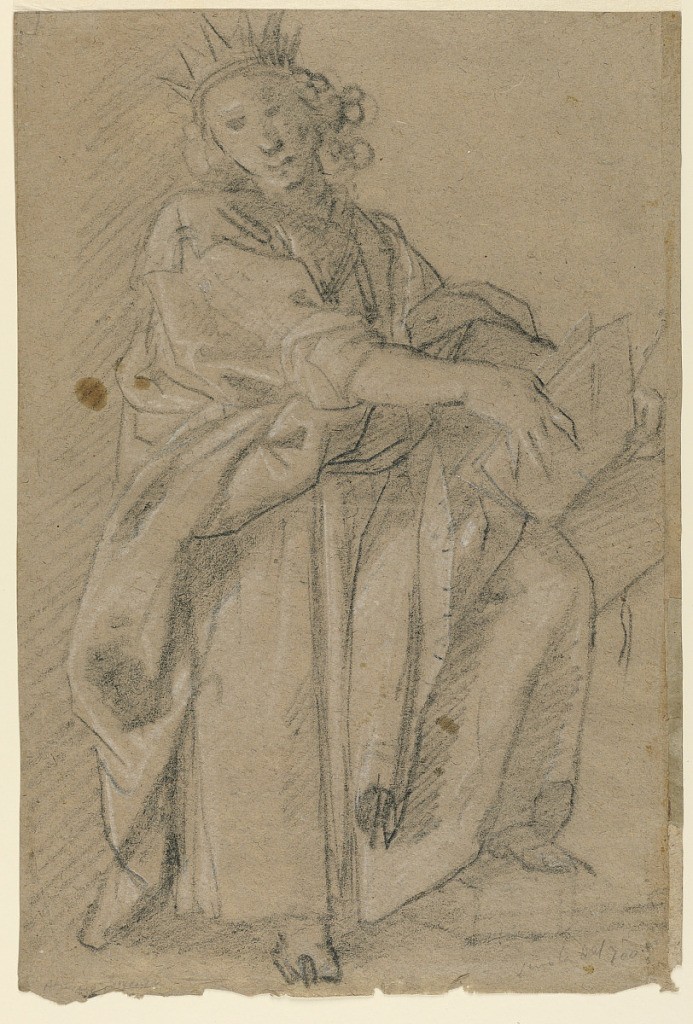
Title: Sketch of a Standing Crowned Figure with a Book
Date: mid- 18th–late 18th century
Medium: Black and white chalk on rough brown paper
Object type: Drawing
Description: A crowned figure turns towards the right with a book supported upon its left knee.  Its head is lowered and angled outward.